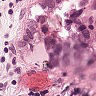
Metastatic tissue present: yes